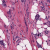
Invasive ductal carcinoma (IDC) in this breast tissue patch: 0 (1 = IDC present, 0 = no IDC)